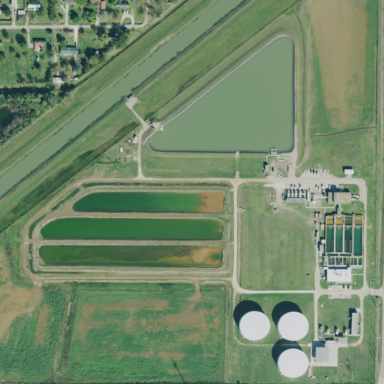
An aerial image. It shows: Man-made water works facility.